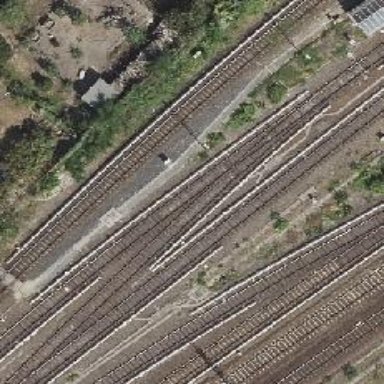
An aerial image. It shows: Light rail electrified railway.